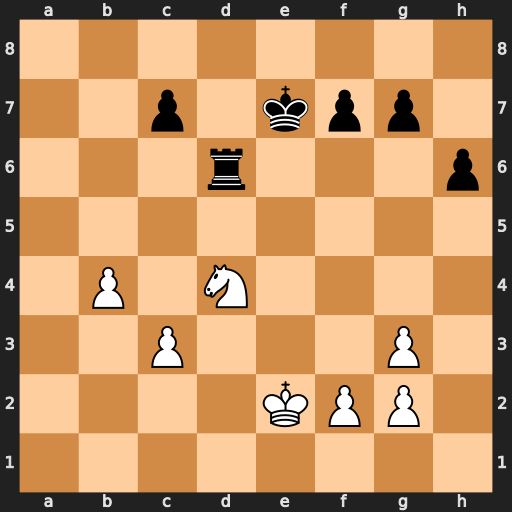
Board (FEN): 8/2p1kpp1/3r3p/8/1P1N4/2P3P1/4KPP1/8
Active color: w
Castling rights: -
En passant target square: -
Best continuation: Nf5+ Ke6 Nxd6